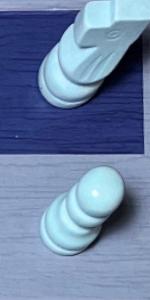
Label: Pawn_White